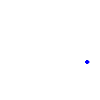
Particle: kaon